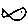
Label: fish